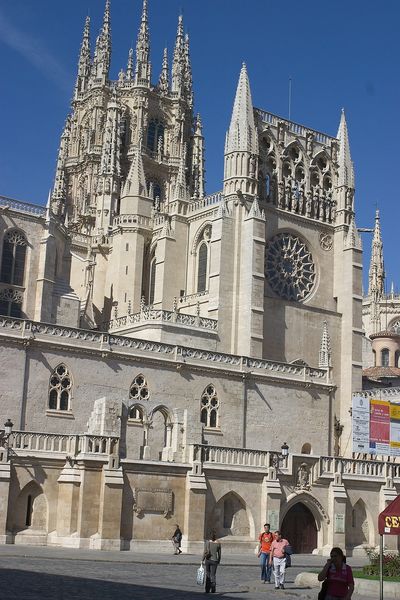
Titel: Kathedrale von Burgos
Künstler: Juan de Colonia
Standort: Burgos (EU - E); Burgos, Kathedrale (EU - E)
Schlagwörter: weiß, menschen, fenster, hell, holz, pfeiler, straße, tür, rose, stein, brüstung, kirche, spitzen, gotik, turm, balkon, bogen, fassade, man, platz, pilaster, kuppel, ornamente, geländer, tor, galerie, foto, fotografie, bögen, umgang, türme, rundfenster, kathedrale, photo, gotisch, querhaus, rosette, spitzbogen, spitzbögen, maßwerk, fialen, kalk, fiale, querarm, blue, bag, sky, street, men, woman, stitze, church, people, building, die krone des wissens - ein sarg aus stein, spire